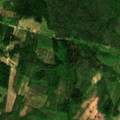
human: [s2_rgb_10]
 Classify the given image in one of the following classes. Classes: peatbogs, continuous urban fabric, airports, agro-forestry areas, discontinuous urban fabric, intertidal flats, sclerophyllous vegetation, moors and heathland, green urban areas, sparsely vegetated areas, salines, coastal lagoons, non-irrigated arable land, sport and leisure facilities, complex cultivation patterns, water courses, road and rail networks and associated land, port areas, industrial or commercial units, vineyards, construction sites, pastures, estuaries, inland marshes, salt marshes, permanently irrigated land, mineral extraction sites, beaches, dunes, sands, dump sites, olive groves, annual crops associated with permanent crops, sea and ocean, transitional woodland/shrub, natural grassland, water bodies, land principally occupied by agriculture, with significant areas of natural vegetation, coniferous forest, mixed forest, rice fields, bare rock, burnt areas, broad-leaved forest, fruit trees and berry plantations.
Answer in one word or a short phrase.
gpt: coniferous forest, mixed forest, transitional woodland/shrub